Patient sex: M
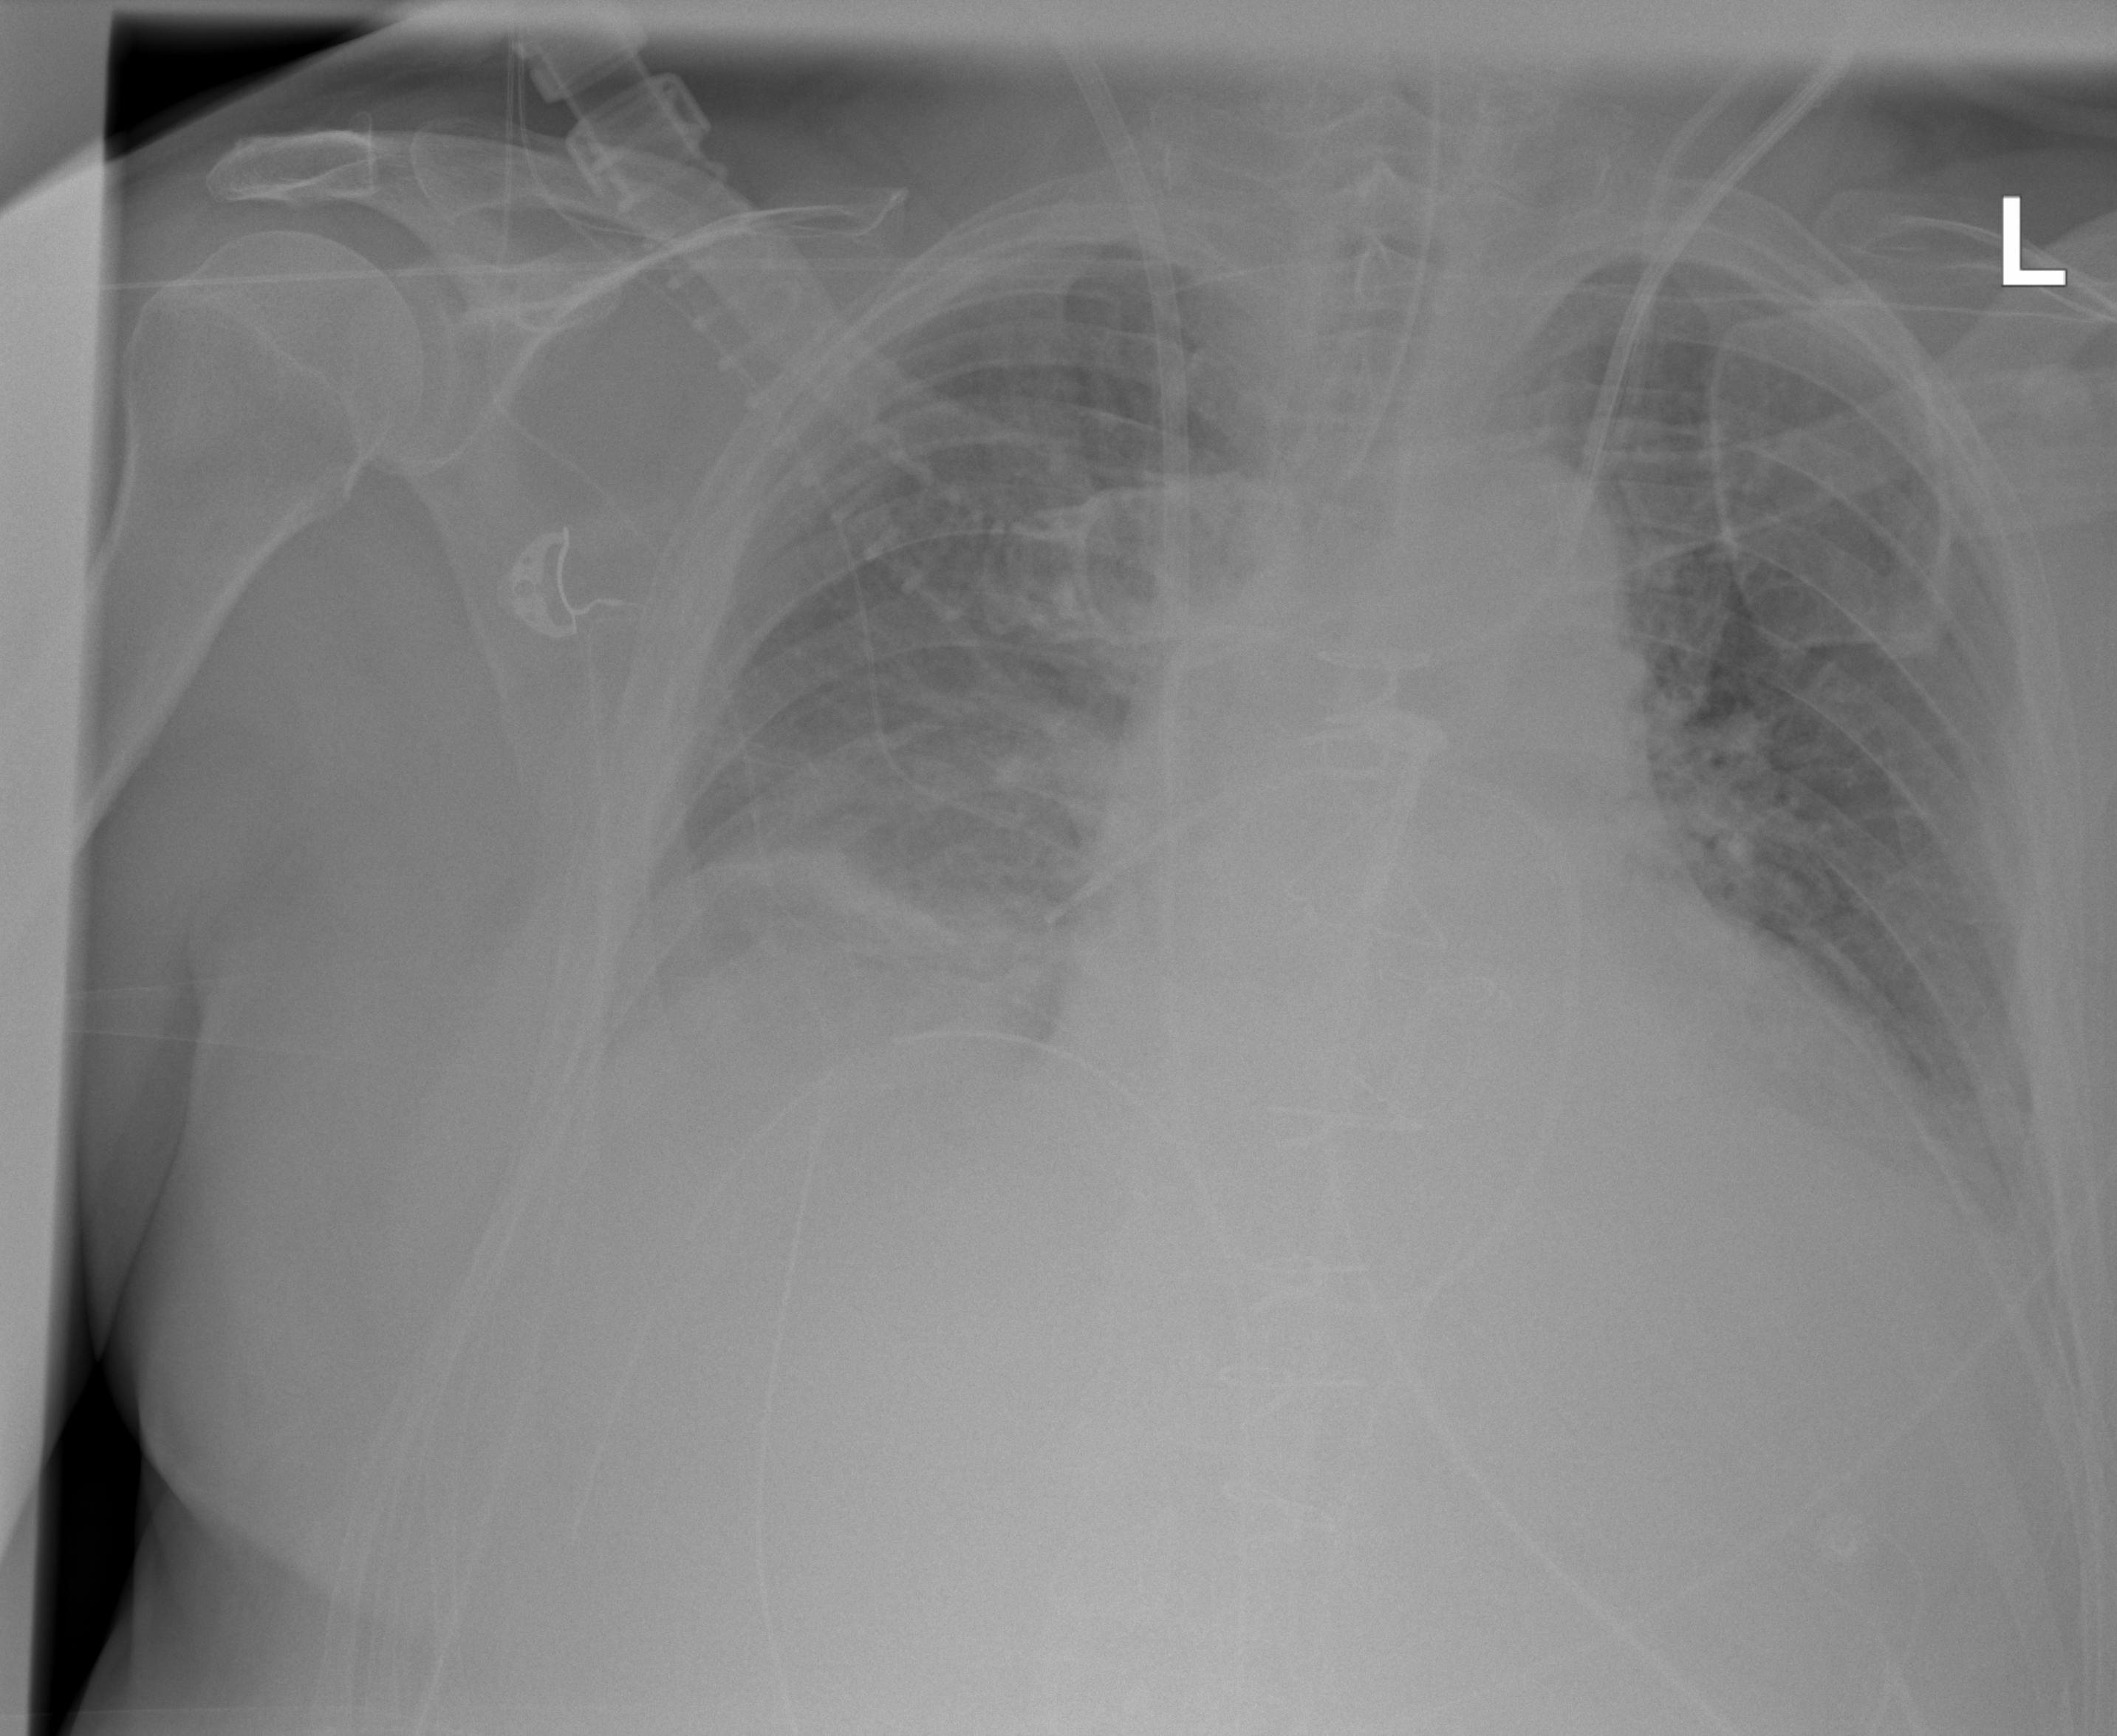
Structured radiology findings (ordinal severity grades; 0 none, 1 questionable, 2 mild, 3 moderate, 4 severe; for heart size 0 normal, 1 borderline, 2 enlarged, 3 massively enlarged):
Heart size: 2
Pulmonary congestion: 2
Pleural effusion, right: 2
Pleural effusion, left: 2
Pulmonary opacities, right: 1
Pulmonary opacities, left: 1
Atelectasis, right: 3
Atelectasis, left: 2